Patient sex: M
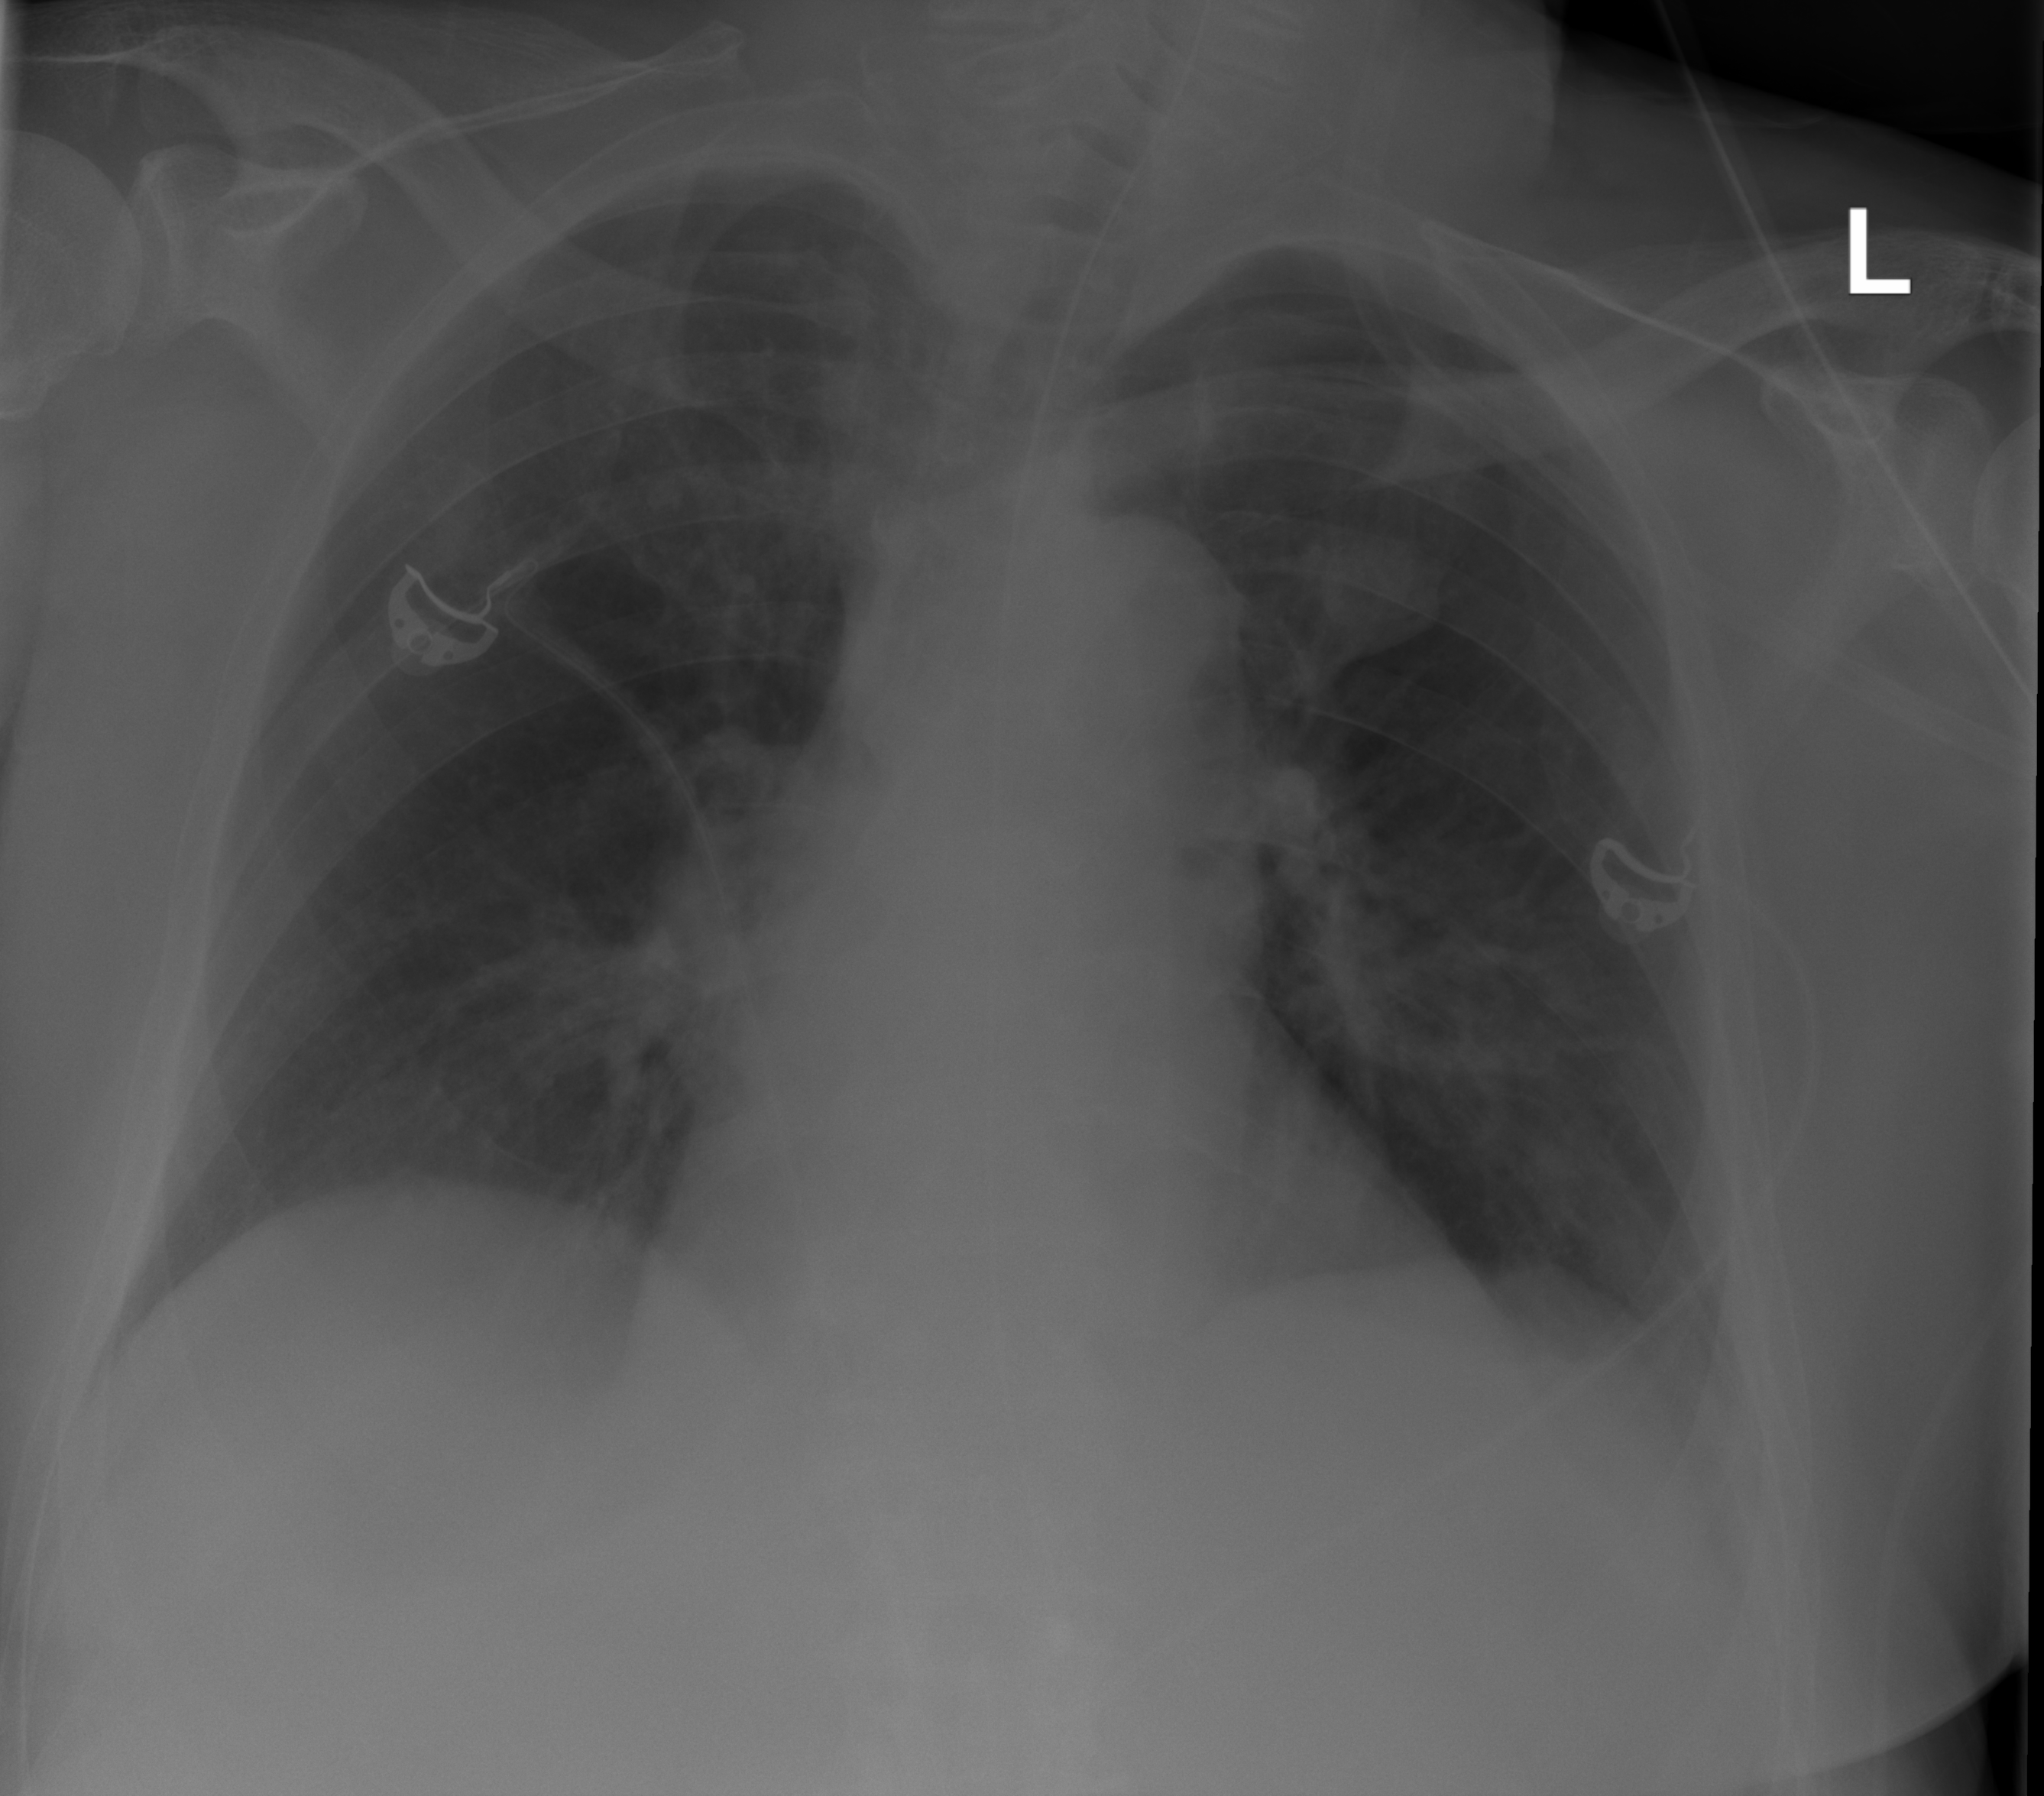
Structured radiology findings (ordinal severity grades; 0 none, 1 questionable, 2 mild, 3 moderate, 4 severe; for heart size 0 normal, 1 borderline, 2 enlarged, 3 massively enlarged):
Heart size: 0
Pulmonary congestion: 0
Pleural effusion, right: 0
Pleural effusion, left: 1
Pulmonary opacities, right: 1
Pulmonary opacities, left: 1
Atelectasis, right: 0
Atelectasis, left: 2